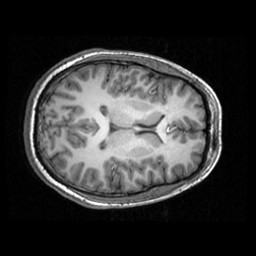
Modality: T1w
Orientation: axial
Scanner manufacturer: ge
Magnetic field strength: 3 T
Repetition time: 0.009036 s
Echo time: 0.00184 s